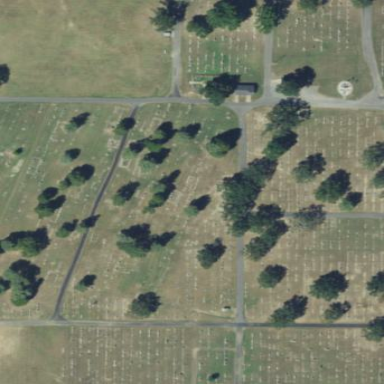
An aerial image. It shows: Cemetery.